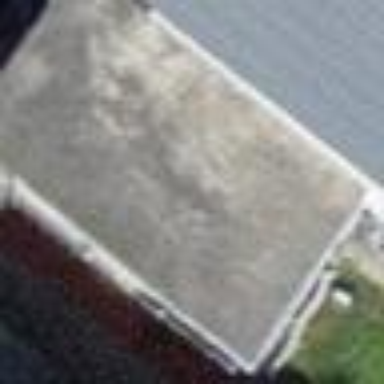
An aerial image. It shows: Garage building.